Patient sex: M
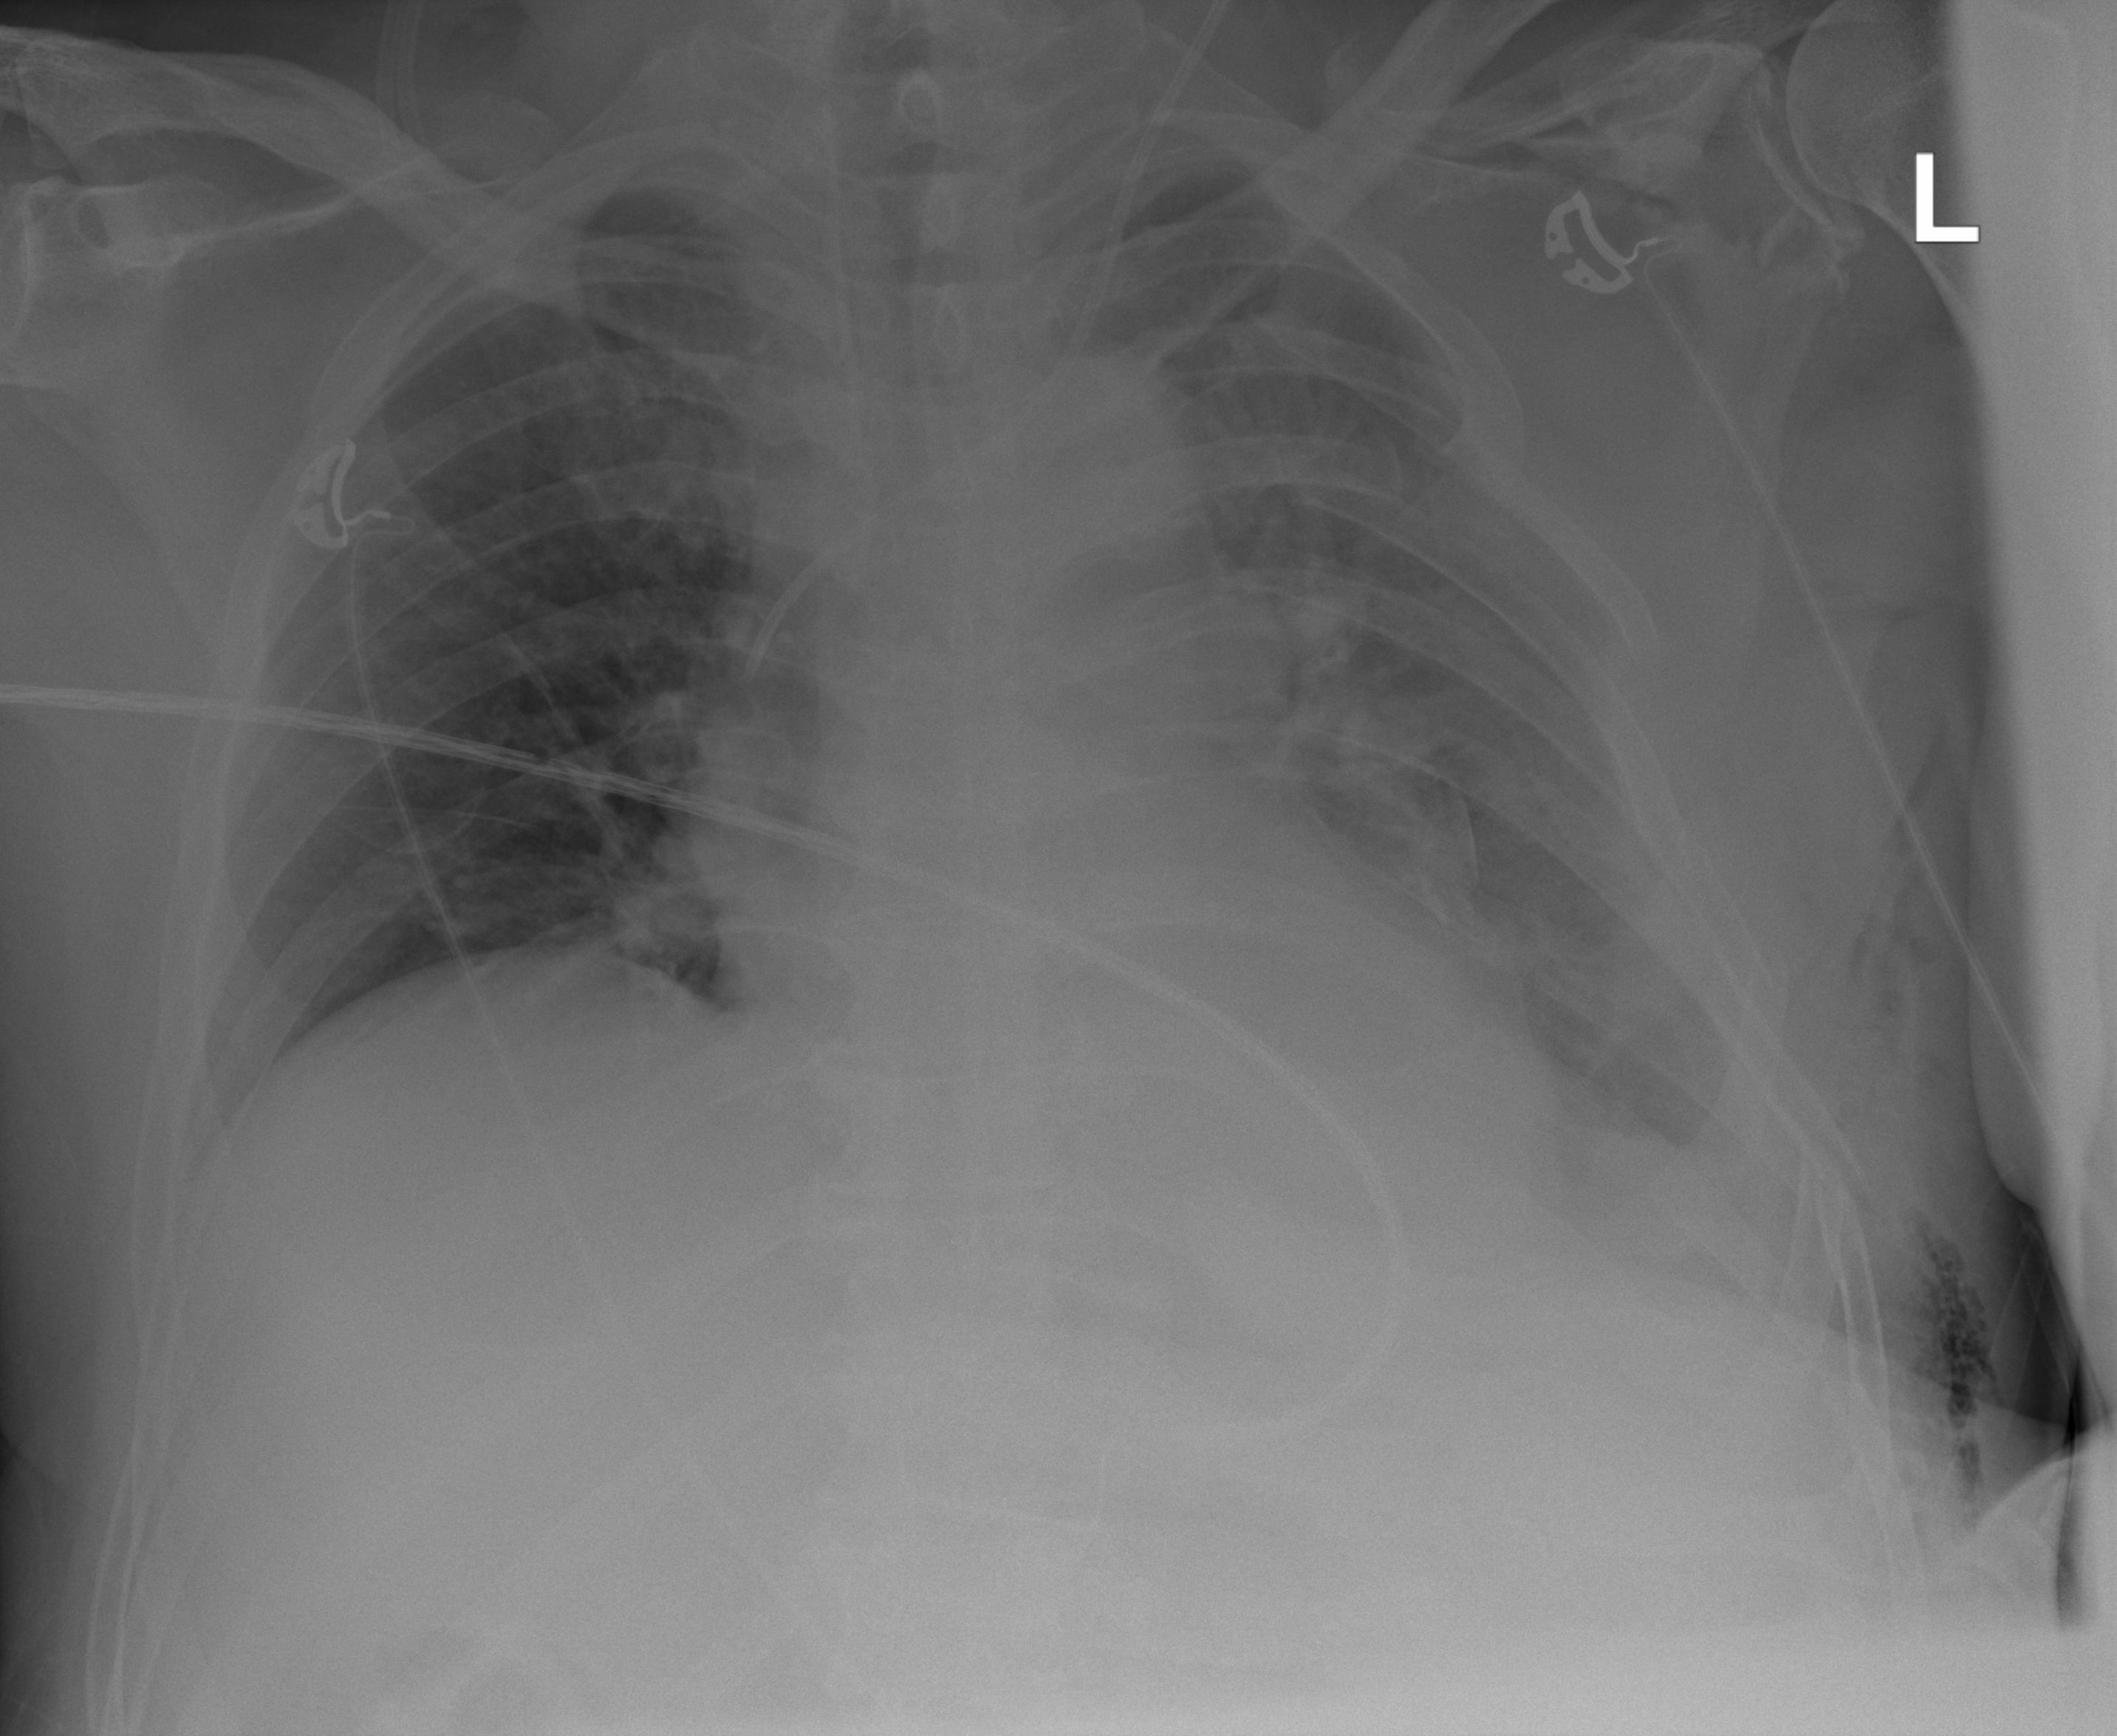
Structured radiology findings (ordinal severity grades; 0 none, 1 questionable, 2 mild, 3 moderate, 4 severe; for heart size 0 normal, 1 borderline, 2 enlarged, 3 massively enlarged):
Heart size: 0
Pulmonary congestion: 0
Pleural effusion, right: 0
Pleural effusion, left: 3
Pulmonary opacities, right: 0
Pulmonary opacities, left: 2
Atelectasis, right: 2
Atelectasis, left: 2